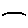
Label: line